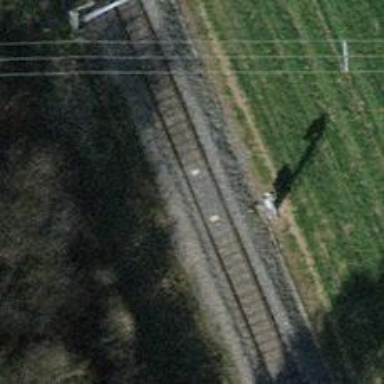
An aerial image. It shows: Railway switch.